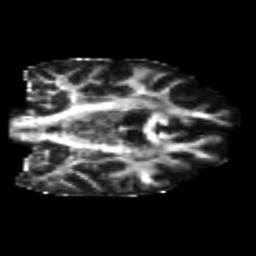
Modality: FA
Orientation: coronal
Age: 22
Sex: female
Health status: healthy
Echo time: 0.074 s